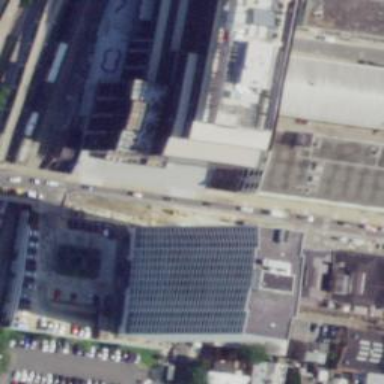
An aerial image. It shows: Multi-storey parking building with asphalt surface.